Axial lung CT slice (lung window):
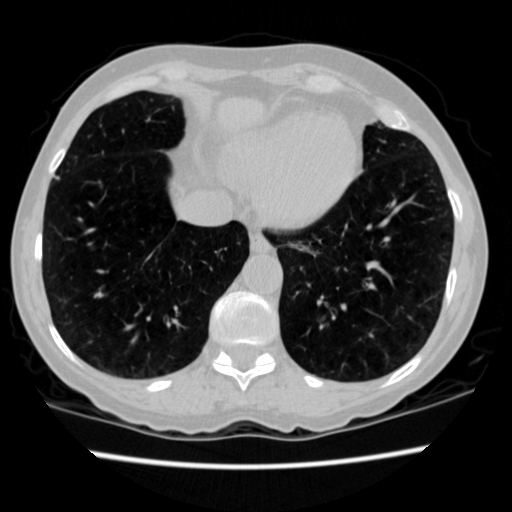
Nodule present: no